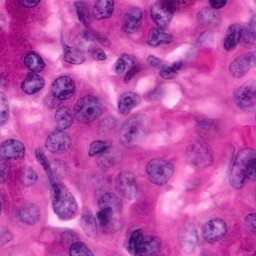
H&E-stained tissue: Pancreatic